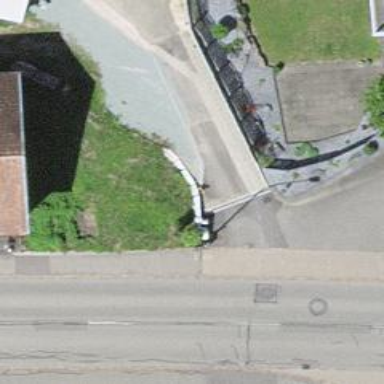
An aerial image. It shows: Bus stop with platform for public transport.